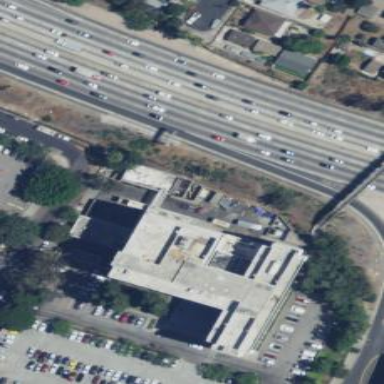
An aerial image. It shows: Hospital building.